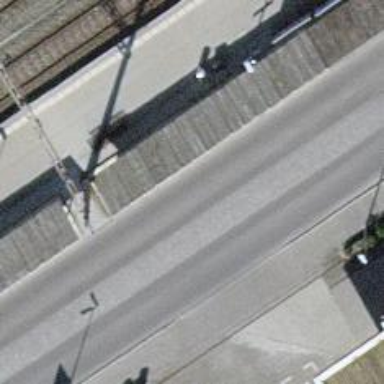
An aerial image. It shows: Bus stop with platform for public transport.